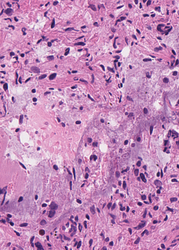
Tumor epithelial tissue: no
Tumor-associated stroma tissue: yes
Normal tissue: no